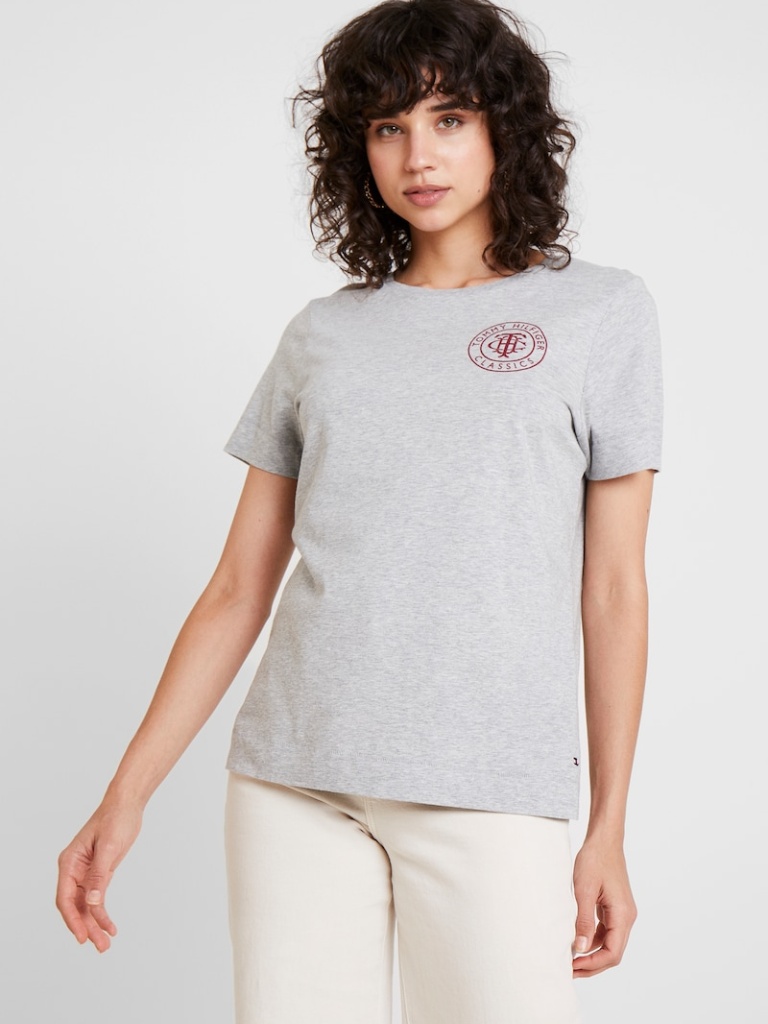
cotton relaxed short sleeve hip length Untucked crew t-shirt